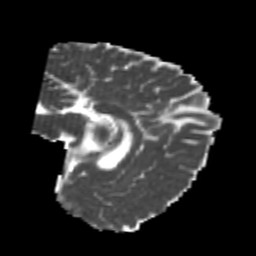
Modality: MD
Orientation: sagittal
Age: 21
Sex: male
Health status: healthy
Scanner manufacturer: philips
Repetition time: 7.388 s
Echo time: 0.08599 s